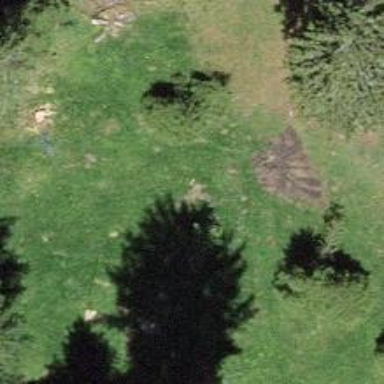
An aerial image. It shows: Single tag "natural: tree."